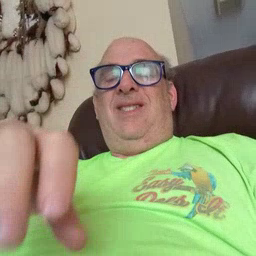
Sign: alligator